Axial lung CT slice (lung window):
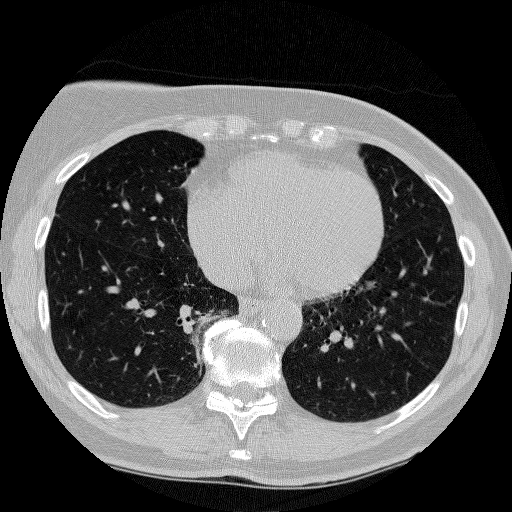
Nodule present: no